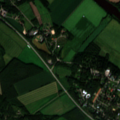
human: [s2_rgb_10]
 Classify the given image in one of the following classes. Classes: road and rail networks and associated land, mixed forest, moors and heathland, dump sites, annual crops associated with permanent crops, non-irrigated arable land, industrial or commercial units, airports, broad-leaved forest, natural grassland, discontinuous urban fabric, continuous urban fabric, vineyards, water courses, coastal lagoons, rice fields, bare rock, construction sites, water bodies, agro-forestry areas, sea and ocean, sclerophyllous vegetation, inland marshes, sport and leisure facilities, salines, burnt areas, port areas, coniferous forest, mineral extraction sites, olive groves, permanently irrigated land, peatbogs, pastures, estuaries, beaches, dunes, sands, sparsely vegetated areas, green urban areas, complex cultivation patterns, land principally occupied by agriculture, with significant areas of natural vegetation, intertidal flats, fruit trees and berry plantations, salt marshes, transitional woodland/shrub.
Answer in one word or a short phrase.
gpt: discontinuous urban fabric, non-irrigated arable land, land principally occupied by agriculture, with significant areas of natural vegetation, mixed forest, water courses